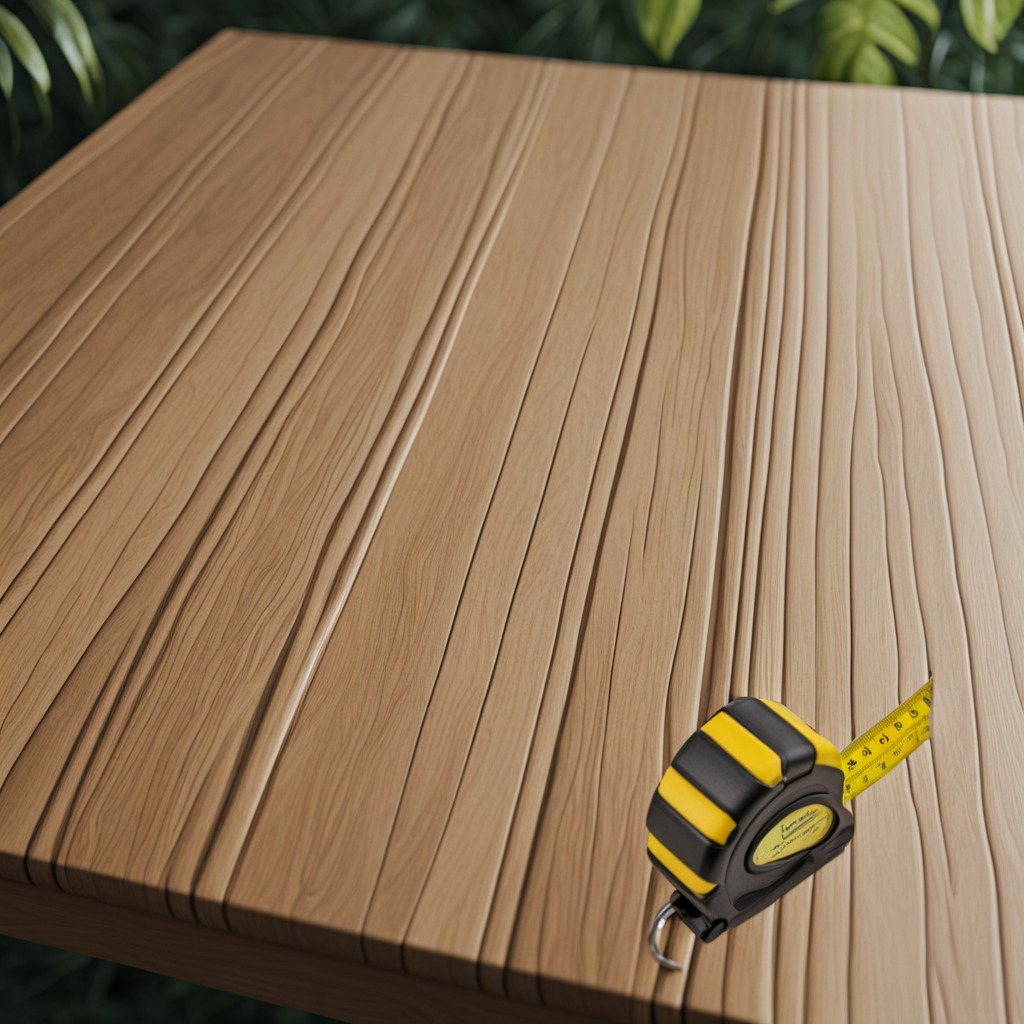
A measuring tape is lying on a wooden table in a jungle field workshop tent.